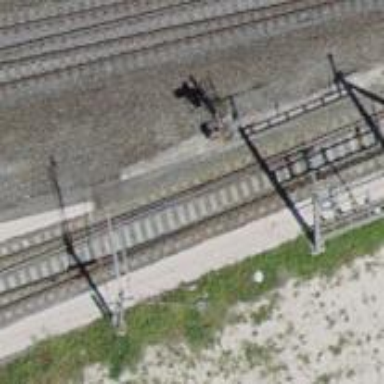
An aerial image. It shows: Railway switch.